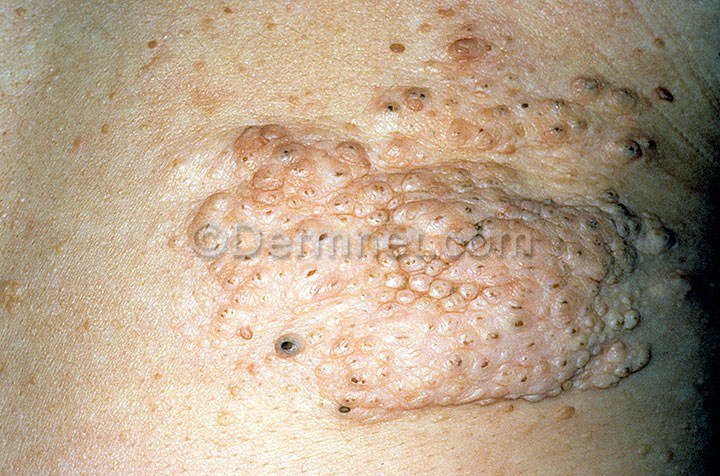
Disease: Systemic Disease